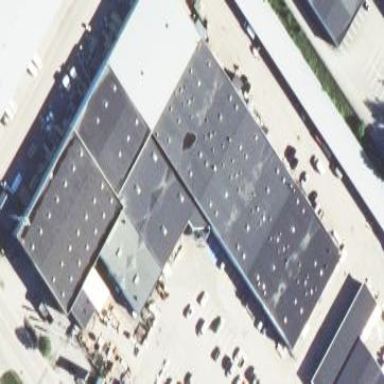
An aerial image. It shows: Hardware shop located in building.